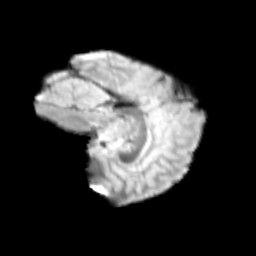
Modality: T2w
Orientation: sagittal
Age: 11
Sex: male
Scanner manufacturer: siemens
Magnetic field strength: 3 T
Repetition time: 3.8 s
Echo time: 0.07 s